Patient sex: M
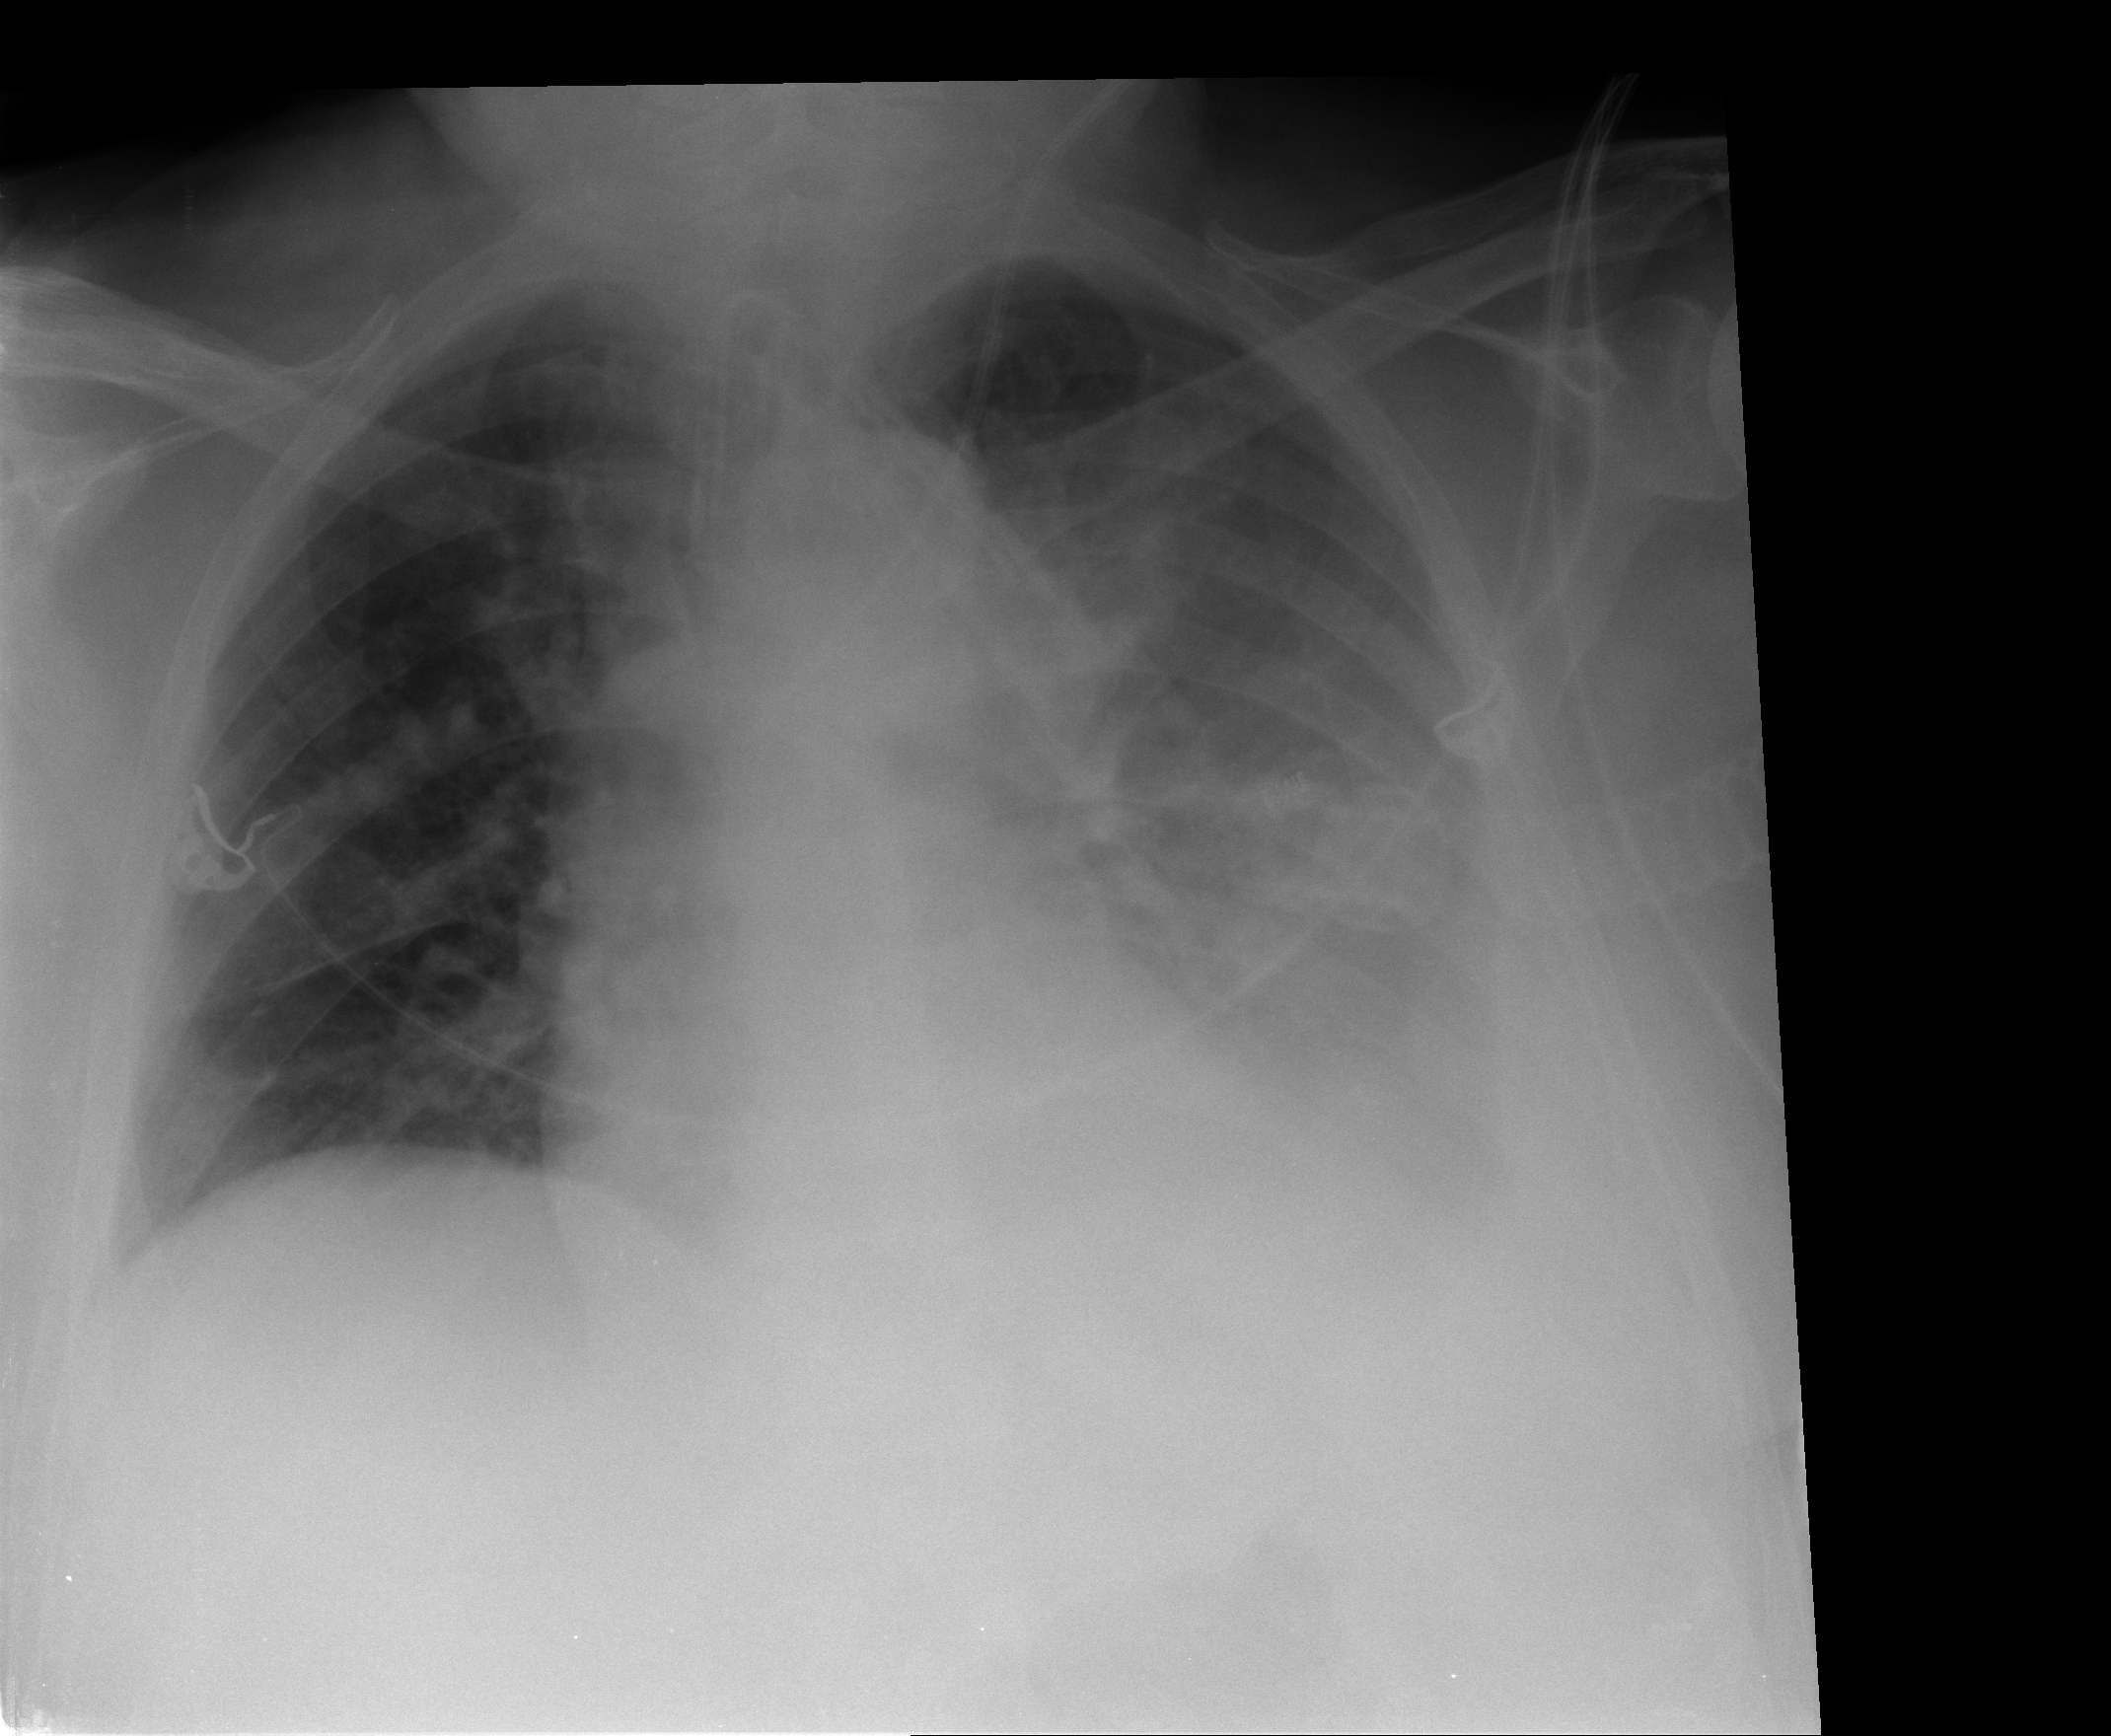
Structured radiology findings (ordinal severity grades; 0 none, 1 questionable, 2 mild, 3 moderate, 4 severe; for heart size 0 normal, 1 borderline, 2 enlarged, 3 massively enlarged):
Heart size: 1
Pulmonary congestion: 1
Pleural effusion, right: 1
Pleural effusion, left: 3
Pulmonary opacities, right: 0
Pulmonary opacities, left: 2
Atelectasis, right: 2
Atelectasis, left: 3